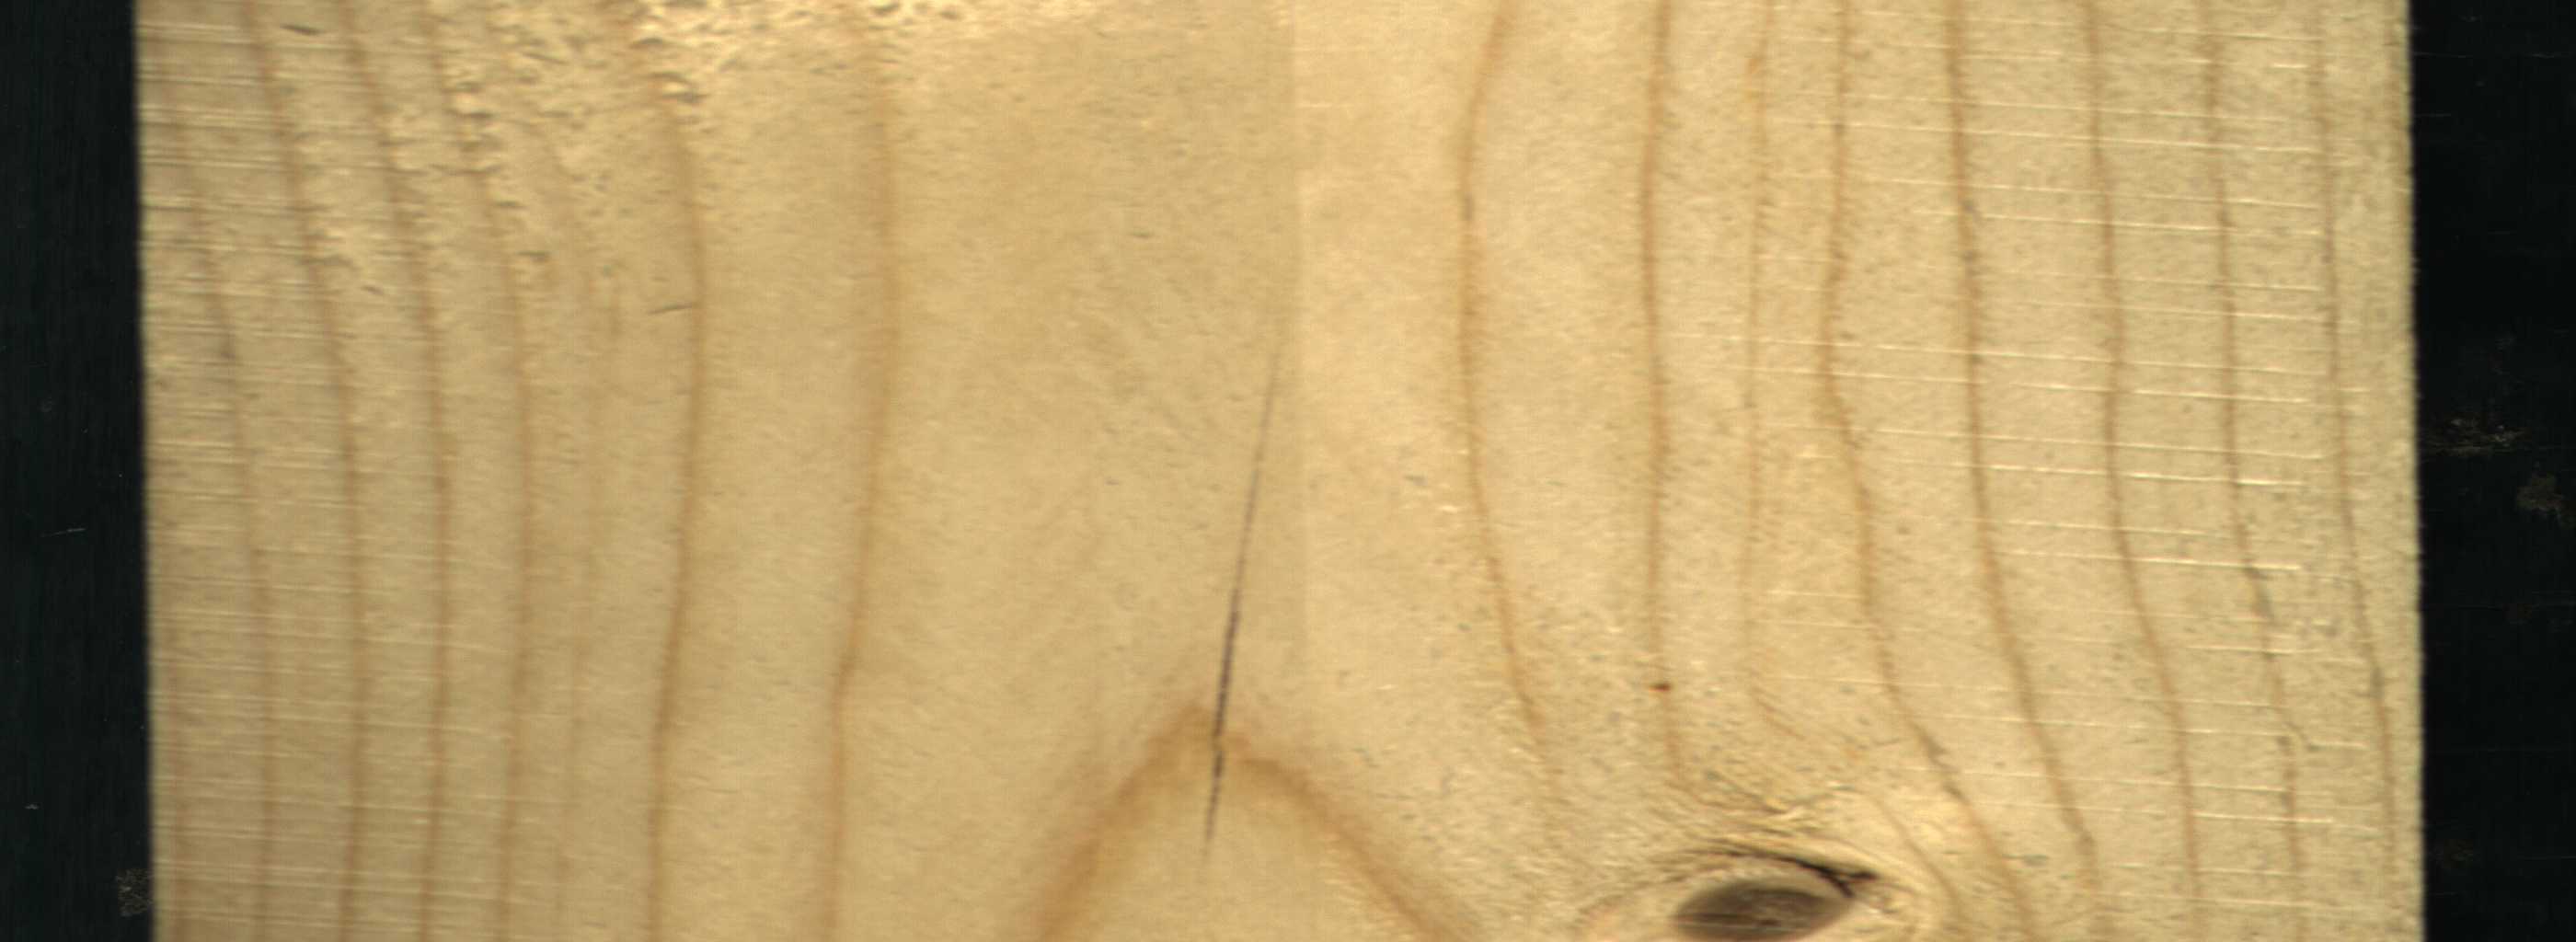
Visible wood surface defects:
Crack
Dead_Knot